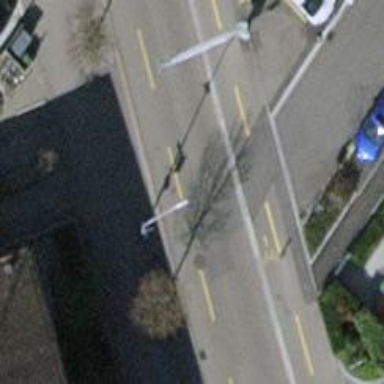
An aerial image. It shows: Residential road with asphalt surface and trolley wires.